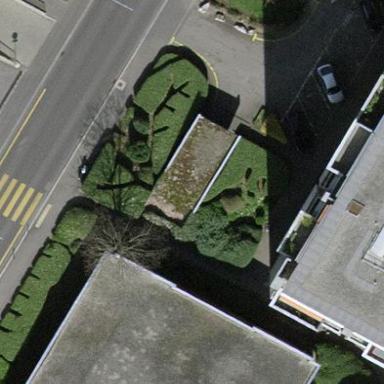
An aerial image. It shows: View of roof of building.